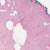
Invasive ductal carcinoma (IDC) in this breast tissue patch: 0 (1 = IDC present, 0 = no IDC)